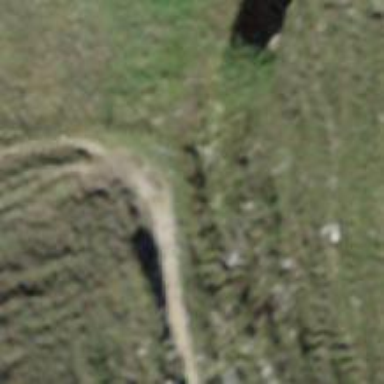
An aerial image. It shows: Path.